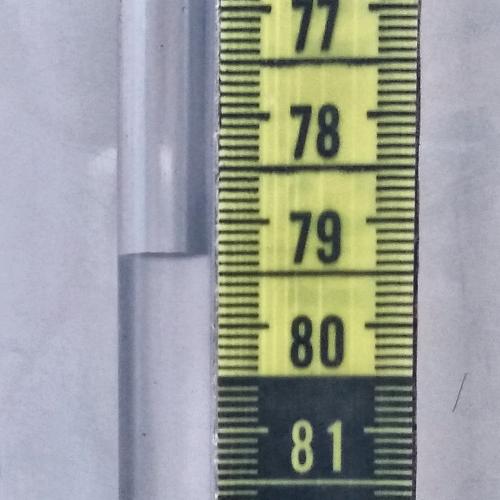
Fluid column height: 79.3 cm